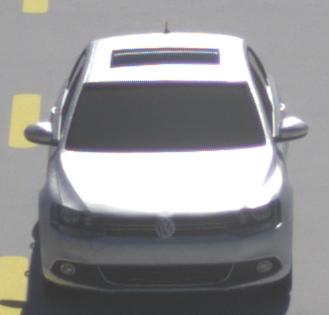
Make: VW
Model: Jetta 1.2 TSI
Detailed model: Jetta (IV)
Model produced from: 2011/01
Model produced until: 2014/08
Doors: 4
Color: white
Road condition: dry road
Daytime: midday
Contrast: high contrast